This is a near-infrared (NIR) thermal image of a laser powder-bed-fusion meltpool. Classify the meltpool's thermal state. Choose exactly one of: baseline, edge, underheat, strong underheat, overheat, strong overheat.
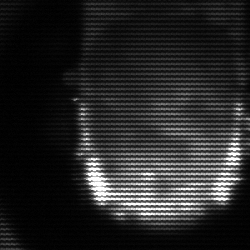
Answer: baseline